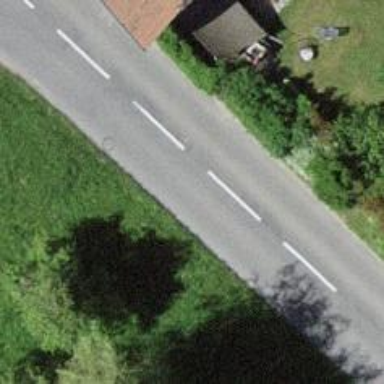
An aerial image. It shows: Tertiary road with asphalt surface.